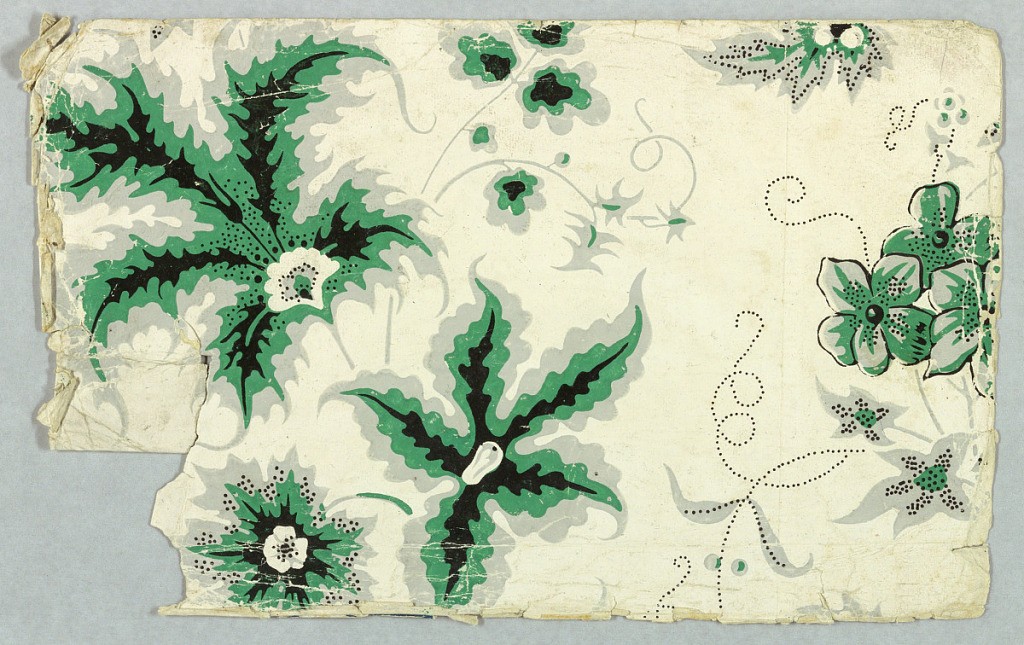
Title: Sidewall
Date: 1840–60
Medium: Block-printed on handmade paper
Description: Flower and leaf pattern printed in strong green, gray and black on white ground.